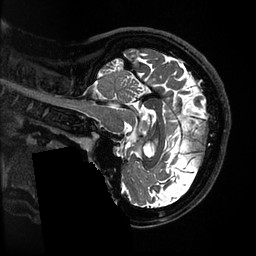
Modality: T2w
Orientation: sagittal
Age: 37
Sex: female
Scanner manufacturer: ge
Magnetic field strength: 3 T
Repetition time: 3.202 s
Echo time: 0.0669 s